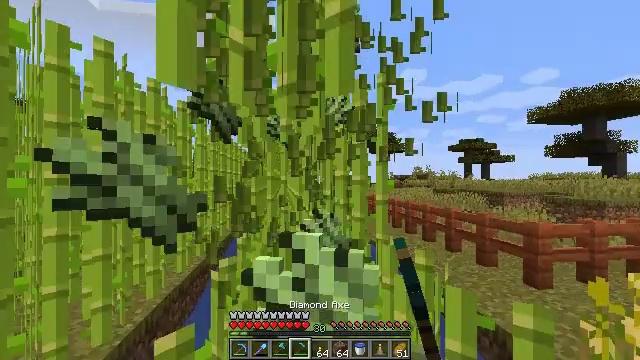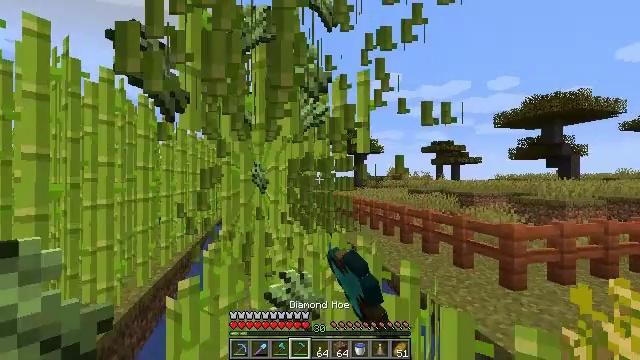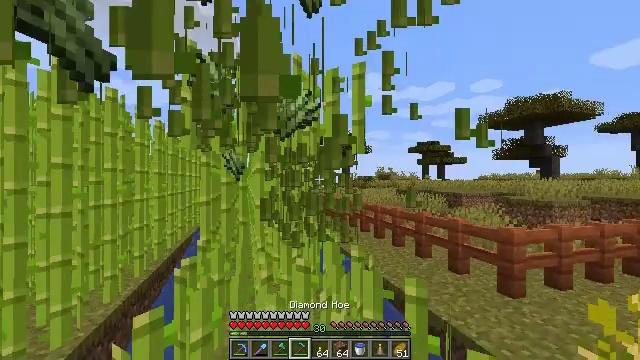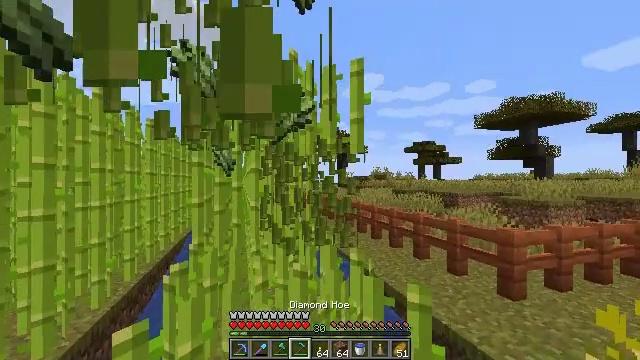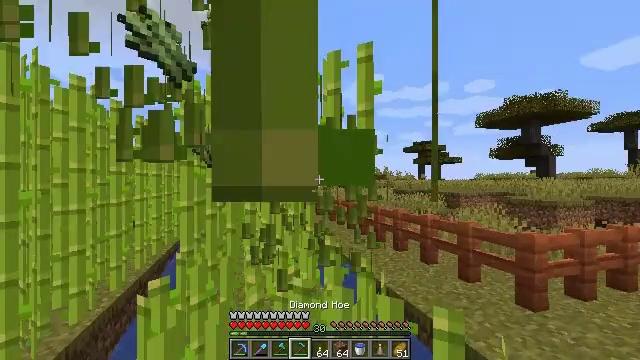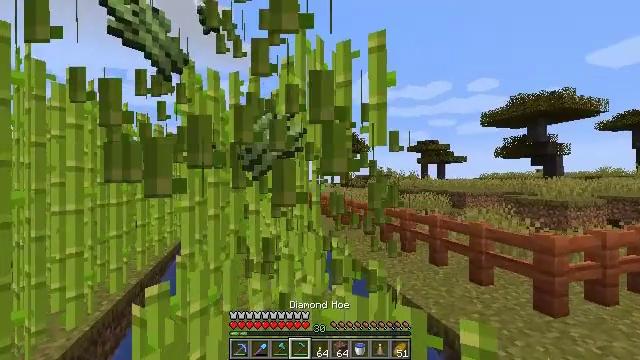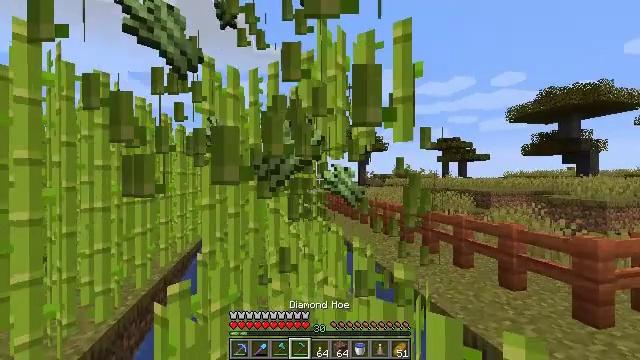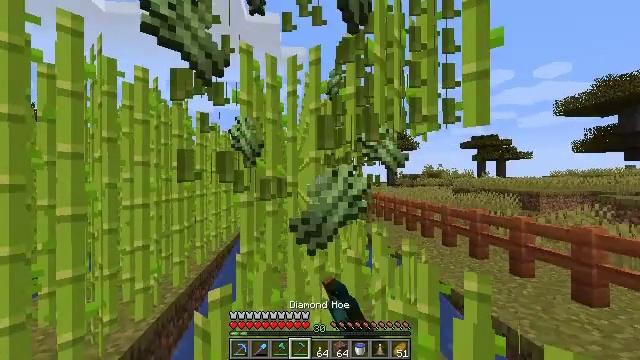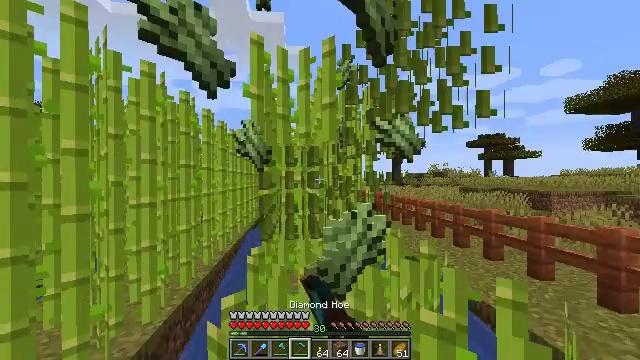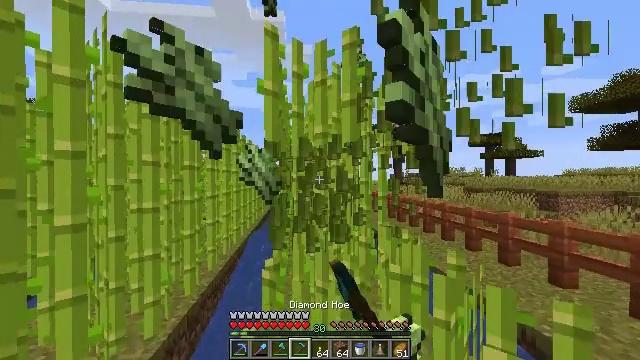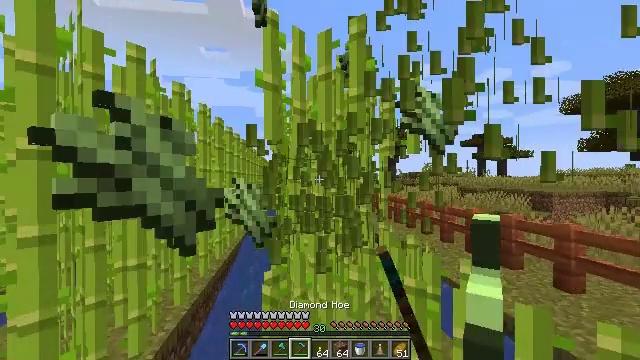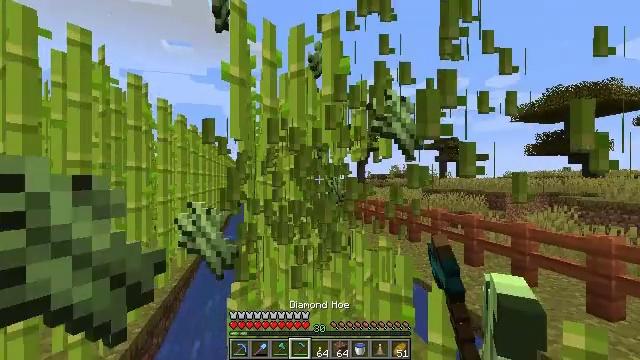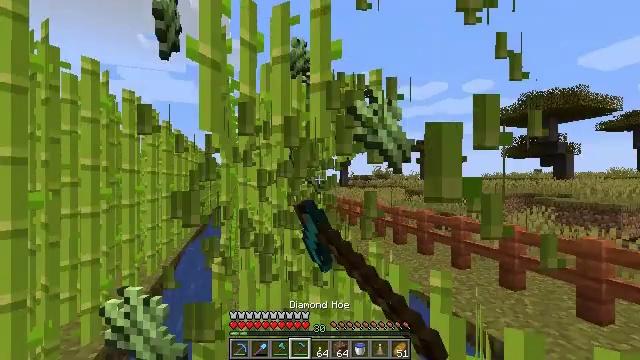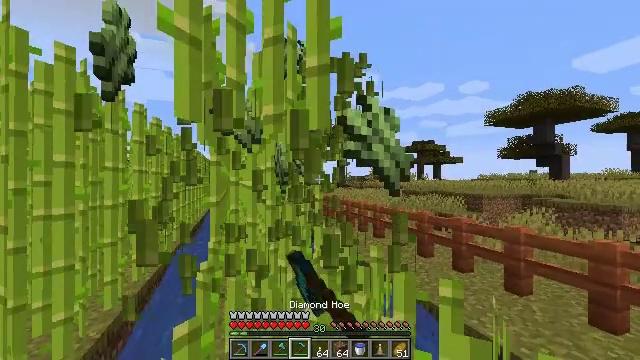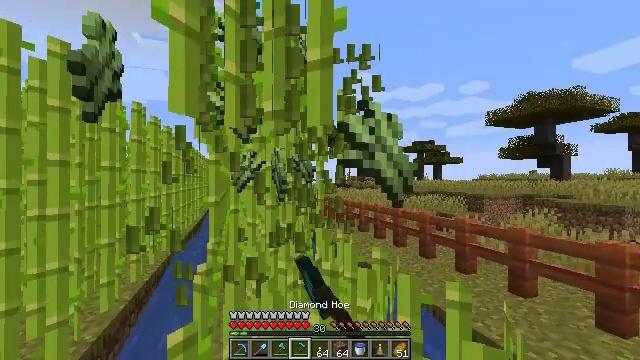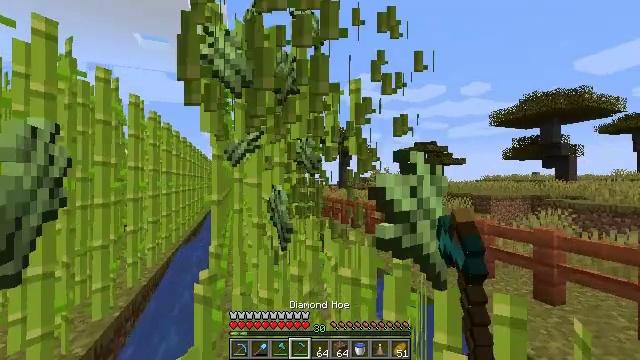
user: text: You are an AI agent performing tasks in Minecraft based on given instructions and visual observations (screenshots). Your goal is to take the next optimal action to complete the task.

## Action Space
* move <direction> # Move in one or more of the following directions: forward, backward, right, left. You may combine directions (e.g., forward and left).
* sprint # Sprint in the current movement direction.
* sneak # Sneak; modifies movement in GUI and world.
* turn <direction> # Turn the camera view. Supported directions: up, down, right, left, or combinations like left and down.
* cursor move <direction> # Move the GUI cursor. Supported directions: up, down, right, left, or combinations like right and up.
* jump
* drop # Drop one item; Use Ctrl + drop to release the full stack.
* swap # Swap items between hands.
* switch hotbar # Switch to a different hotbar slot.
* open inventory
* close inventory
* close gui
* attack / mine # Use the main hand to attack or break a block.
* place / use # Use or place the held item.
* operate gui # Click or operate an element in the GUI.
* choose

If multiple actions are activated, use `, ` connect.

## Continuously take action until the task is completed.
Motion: motion action
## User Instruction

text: Break the sugar cane.
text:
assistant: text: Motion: move forward, turn right, attack / mine, switch to hotbar 4
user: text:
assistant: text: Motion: move forward, turn right, attack / mine, switch to hotbar 4
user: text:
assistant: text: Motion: move forward, attack / mine, switch to hotbar 4
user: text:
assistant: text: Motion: move forward, attack / mine
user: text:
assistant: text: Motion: move forward and move left, attack / mine
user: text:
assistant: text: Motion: move forward and move left, turn left, attack / mine
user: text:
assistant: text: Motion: move forward and move left, turn left, attack / mine
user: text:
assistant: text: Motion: move forward and move left, attack / mine
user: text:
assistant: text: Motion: move forward and move left, attack / mine
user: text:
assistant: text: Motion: move forward, turn right, attack / mine
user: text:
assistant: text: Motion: move forward, turn right, attack / mine
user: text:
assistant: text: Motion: move forward, turn right, attack / mine
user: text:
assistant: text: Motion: move forward, attack / mine
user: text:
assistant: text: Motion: move forward and move left, attack / mine
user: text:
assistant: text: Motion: move forward and move left, attack / mine
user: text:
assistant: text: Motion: move forward and move left, turn left, attack / mine
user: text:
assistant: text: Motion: move forward and move left, turn left, attack / mine
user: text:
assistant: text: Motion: move forward and move left, attack / mine
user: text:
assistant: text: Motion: move forward, attack / mine
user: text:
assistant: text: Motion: move forward, attack / mine
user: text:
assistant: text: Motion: move forward, turn right, attack / mine
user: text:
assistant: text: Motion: move forward, turn right, attack / mine
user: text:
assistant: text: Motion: move forward, attack / mine
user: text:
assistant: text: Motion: move forward, attack / mine
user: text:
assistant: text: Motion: move forward, attack / mine
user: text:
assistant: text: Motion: move forward, turn left, attack / mine
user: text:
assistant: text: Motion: move forward, turn left, attack / mine
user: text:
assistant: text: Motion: move forward, attack / mine
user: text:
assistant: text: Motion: move forward, attack / mine
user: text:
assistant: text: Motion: move forward, turn right, attack / mine